Question: In learning WPF, I (perhaps unwisely) chose to display my XML data (wisely parsed with LINQ) in a TreeView. But when I load it into a TreeView, it looks like this:

The XAML is as follows:
'''
<TreeView Name="StoryTree">
<TreeViewItem Name="TreeGeneral" Header="General"/>
<TreeViewItem Name="TreeCharacters" Header="Characters" />
<TreeViewItem Name="TreeEvents" Header="Events" />
<TreeViewItem Name="TreeFactions" Header="Factions" />
<TreeViewItem Name="TreeLocations" Header="Locations" />
<TreeViewItem Name="TreePlots" Header="Plots" />
<TreeViewItem Name="TreeReferences" Header="References" />
<TreeViewItem Name="TreeScenes" Header="Scenes" />
</TreeView>
'''
In the code-behind, I load the items into the treeview with a simple routine as follows:
'''
private void Update(StoryItem[] items, TreeViewItem parentNode)
{
// Suppress updating if there are no actual changes.
if (Changed(items, parentNode))
{
// Remove all items from the child node.
ClearItem(parentNode);
// Reinsert the child nodes.
foreach (var item in items)
{
// Create a TreeViewItem and insert it into the TreeView.
// Note that the item must support double clicking so that the
// user can open the item. Also, we want to support tooltips
// for the items so that the summary text (if any) will display
// when the user hovers over the item with the mouse.
TreeViewItem treeItem = new TreeViewItem();
TextBlock block = new TextBlock();
block.Text = item.Name;
block.ToolTip = item.Summary;
block.TextTrimming = TextTrimming.WordEllipsis;
treeItem.Items.Add(block);
parentNode.Items.Add(treeItem);
}
}
}
'''
I kind of suspect that this is the "cascading style inheritance" in WPF, but I'm not entirely sure (the top-level nodes look fine), but it might be something about the way I'm creating the child nodes.
DISCLAIMER:
Please don't delve into talks about binding the treeview. For this particular app, the data is going to consist of more than a category header (top-level nodes) and the items immediately below them. What I want to know is the top level nodes look fine and the ones I created are different from them.
I've tried eliminating the padding on both the TreeViewItem and the margin & padding on the TextBlock, both to no avail.
(Visual STudio 2008 SP1, .NET 3.5, Win7)
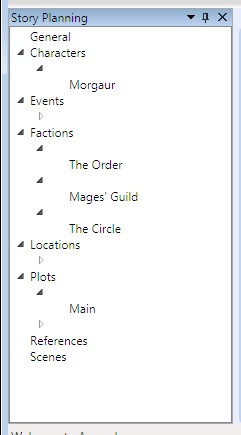
Answer: I think this is because you are adding your children inside another (redundant) tree item. As that tree item only contains a single child and no header, you are getting the extra level in the tree that you need to expand.
Try the following:
'''
foreach (var item in items)
{
// Create a TreeViewItem and insert it into the TreeView.
// Note that the item must support double clicking so that the
// user can open the item. Also, we want to support tooltips
// for the items so that the summary text (if any) will display
// when the user hovers over the item with the mouse.
TreeViewItem child = new TreeViewItem();
child.Header = item.Name;
child.ToolTip = item.Summary;
parentNode.Items.Add(block);
}
'''